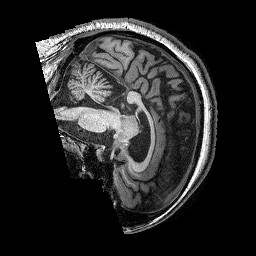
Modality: T1w
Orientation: sagittal
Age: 34
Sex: male
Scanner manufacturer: siemens
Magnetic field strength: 3 T
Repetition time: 2.25 s
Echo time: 0.00452 s